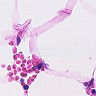
Metastatic tissue present: no